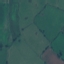
Label: Pasture